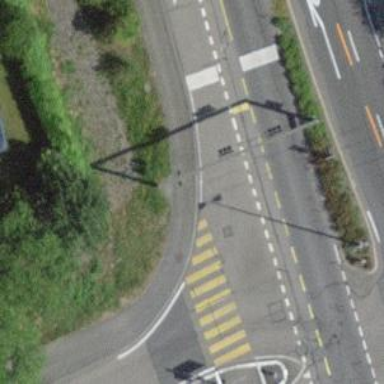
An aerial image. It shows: Kerb serving as barrier.